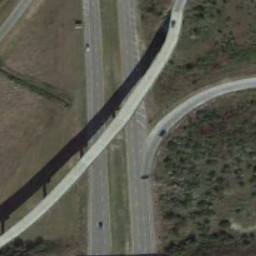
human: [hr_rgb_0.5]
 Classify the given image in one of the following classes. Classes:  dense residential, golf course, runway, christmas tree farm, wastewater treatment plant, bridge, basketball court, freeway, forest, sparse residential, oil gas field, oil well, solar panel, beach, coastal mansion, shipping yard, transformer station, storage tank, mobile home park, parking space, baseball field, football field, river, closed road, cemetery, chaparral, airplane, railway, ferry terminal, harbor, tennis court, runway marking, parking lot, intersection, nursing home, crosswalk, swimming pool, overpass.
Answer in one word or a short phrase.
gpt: overpass